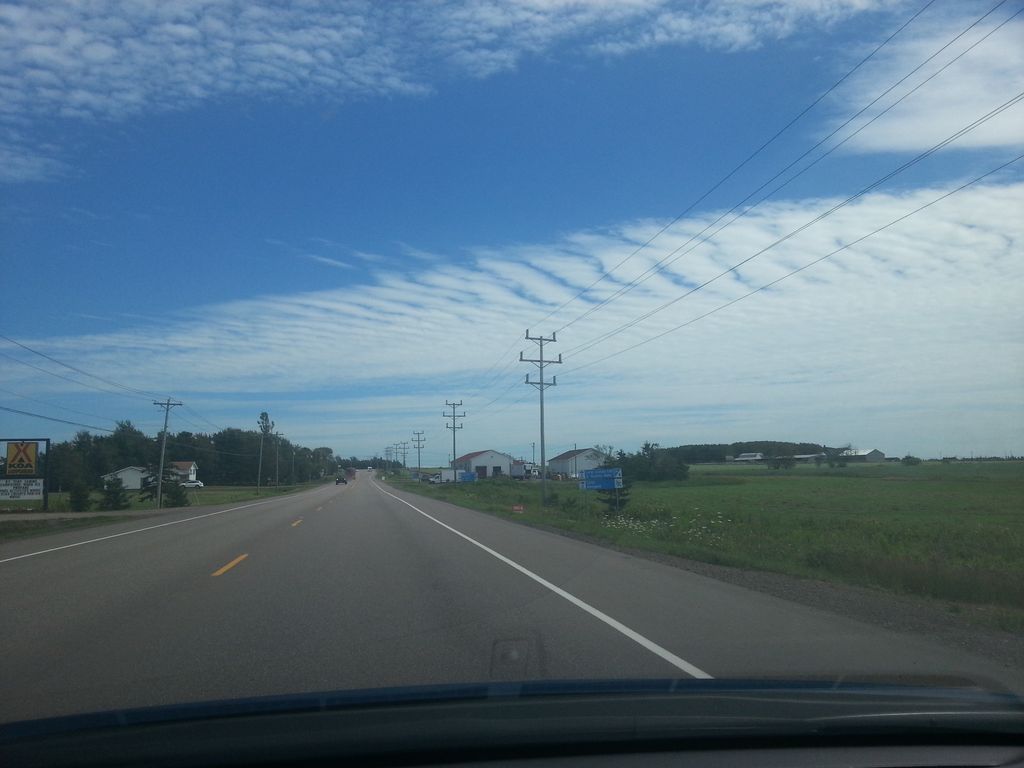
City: charlottetown